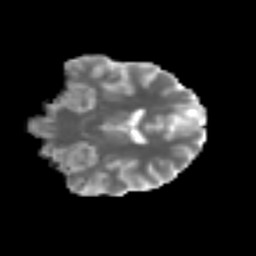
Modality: MD
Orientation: coronal
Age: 44
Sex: male
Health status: ill
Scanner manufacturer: siemens
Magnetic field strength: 3 T
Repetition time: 8.7 s
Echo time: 0.11 s